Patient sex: F
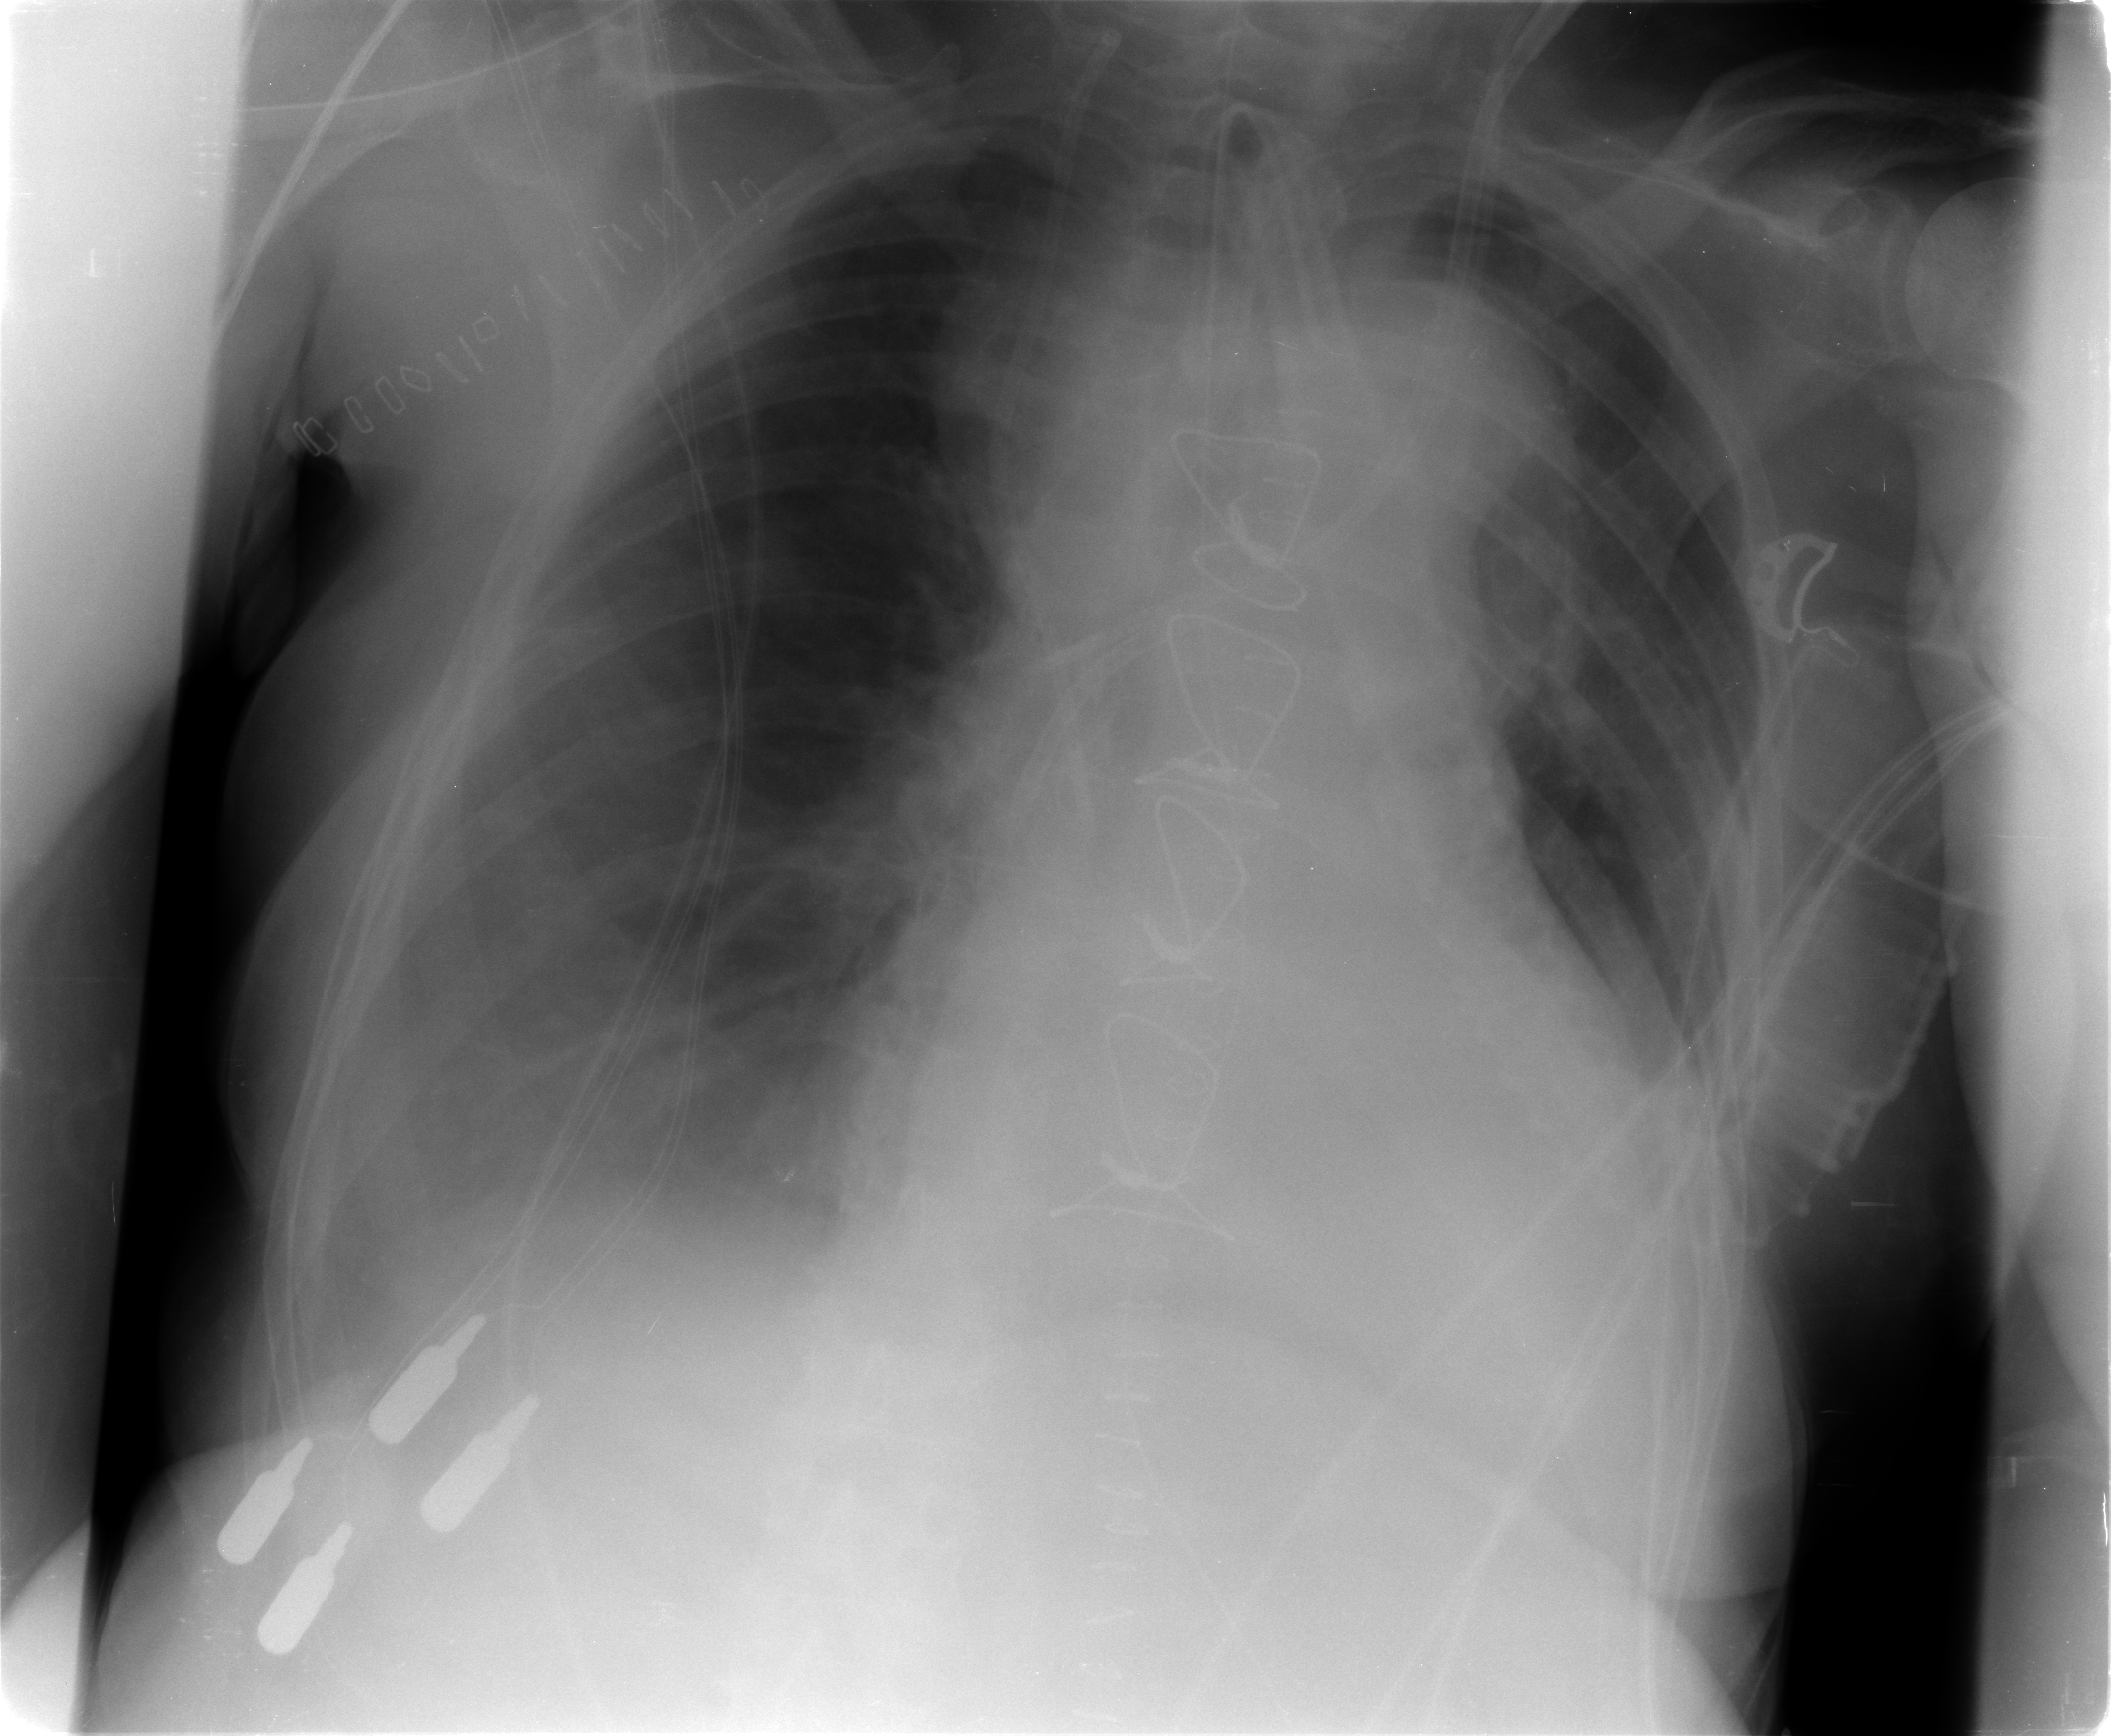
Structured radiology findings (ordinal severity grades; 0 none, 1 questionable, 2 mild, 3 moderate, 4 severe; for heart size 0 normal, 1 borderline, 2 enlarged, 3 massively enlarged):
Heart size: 2
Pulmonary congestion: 3
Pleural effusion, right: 2
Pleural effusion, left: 2
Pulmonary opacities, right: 0
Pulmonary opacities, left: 1
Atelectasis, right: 2
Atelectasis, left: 2